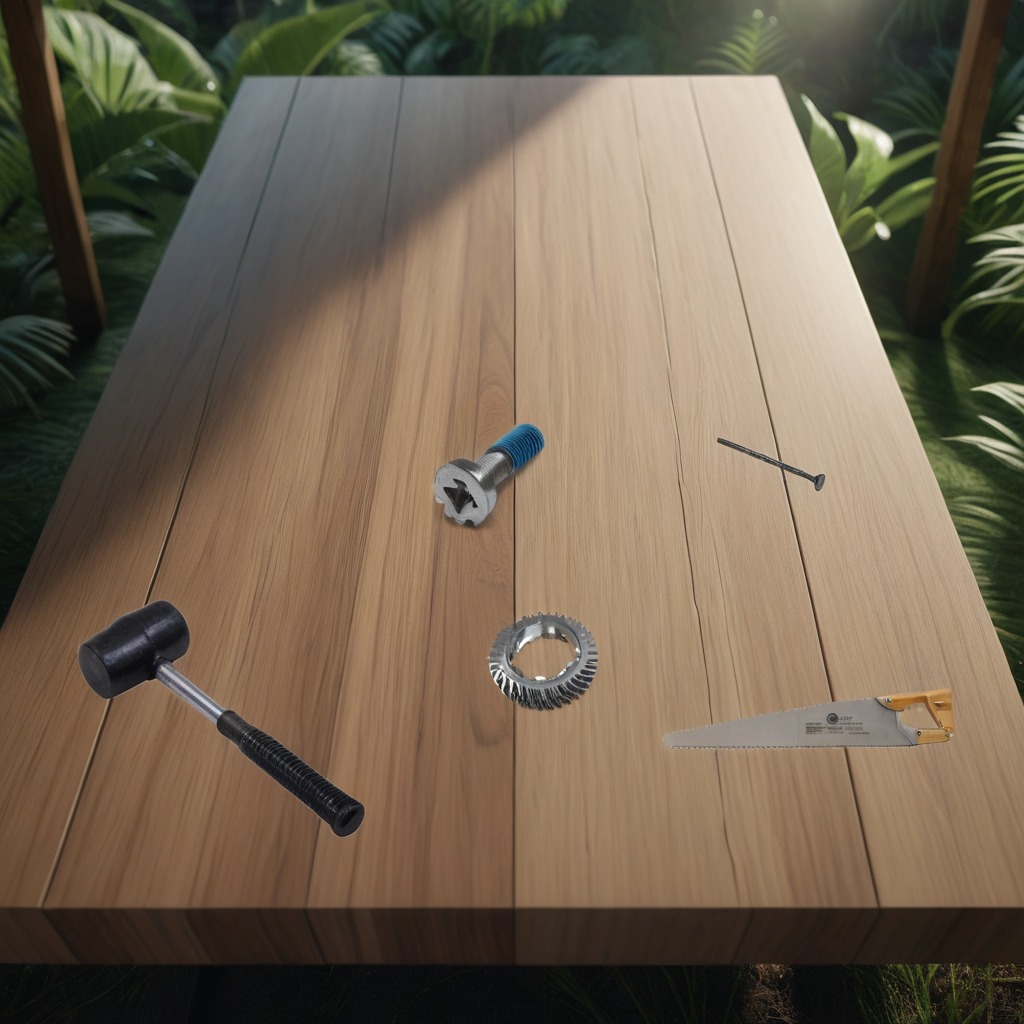
A steel gear with teeth, a hammer, an iron nail, a metal machine screw, and a handheld metal saw are lying on a wooden table inside a jungle field workshop tent.